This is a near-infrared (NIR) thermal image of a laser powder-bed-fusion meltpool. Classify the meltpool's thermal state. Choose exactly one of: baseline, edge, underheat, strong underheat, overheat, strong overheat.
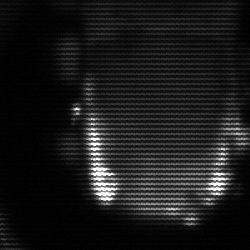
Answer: baseline